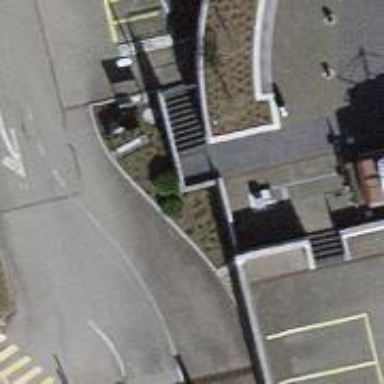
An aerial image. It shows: Set of steps on the road.